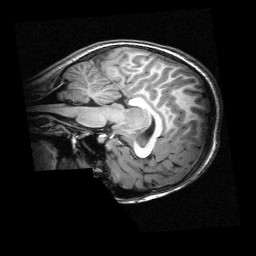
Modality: T1w
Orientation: sagittal
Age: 9
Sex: female
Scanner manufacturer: siemens
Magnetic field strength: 3 T
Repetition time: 2.3 s
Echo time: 0.00336 s